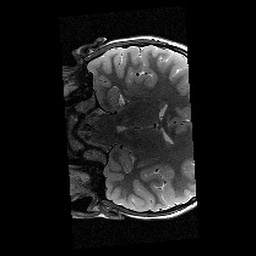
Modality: T2w
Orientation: coronal
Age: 11
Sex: male
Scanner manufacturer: siemens
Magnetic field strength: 3 T
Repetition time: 9.23 s
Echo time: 0.067 s